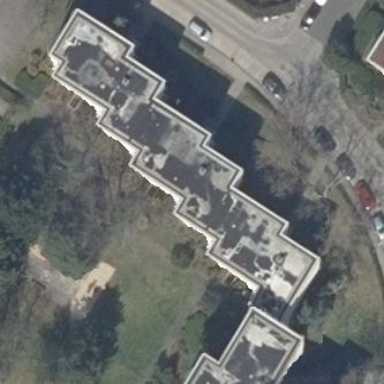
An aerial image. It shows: Building with apartments and flat roof.